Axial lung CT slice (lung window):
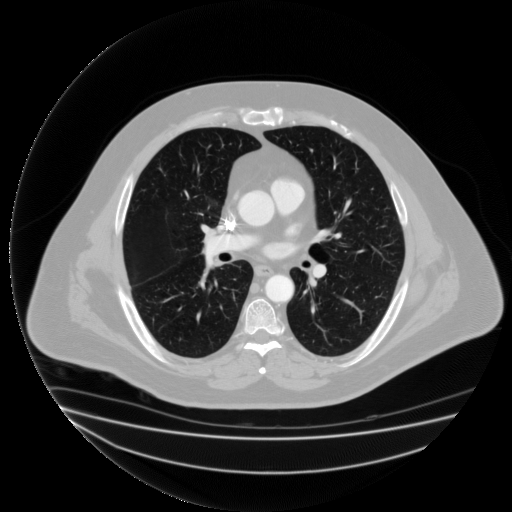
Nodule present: yes
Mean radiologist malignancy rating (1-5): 3.333